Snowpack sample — Loveland Pass, Silver Plume, Colorado, USA (2/11/26, 12:00 PM MST)
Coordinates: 39.663, -105.886
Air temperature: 35 °F
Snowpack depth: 82 cm
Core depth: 40 cm
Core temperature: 23 °F
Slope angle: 13°, slope face: 12°
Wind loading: high
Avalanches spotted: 1
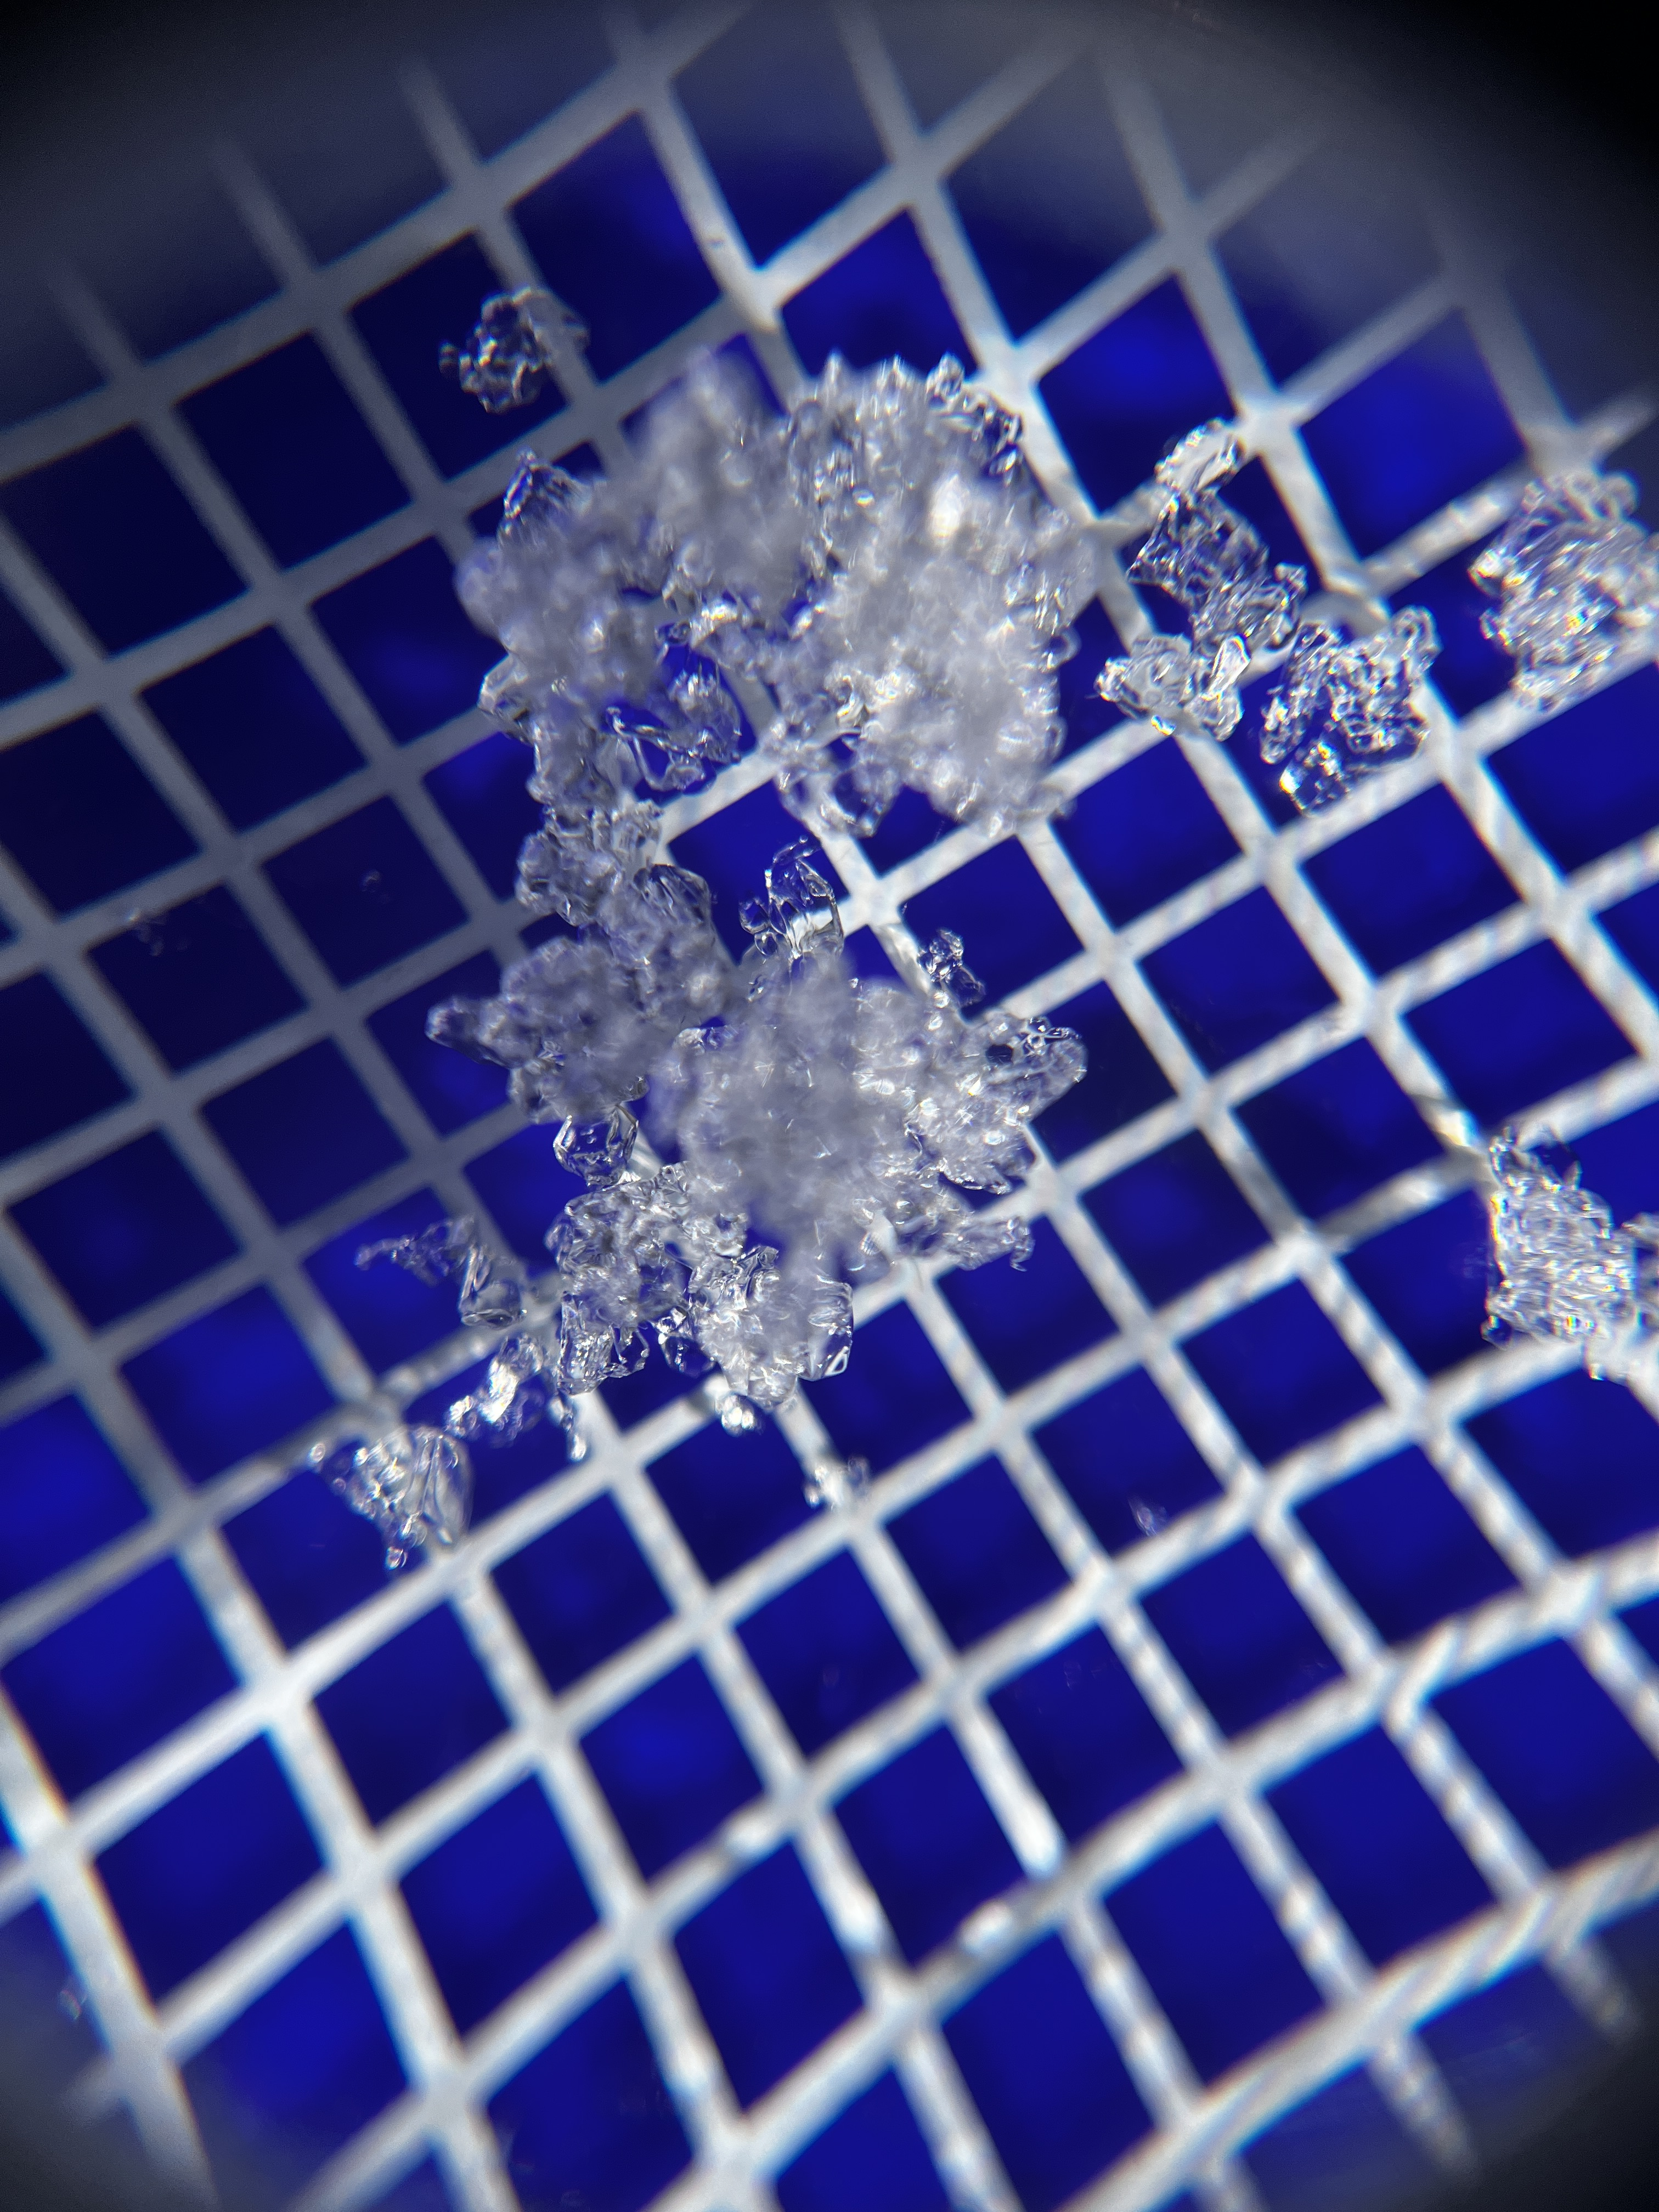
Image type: magnified_profile
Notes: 1 small avalanche spotted on the north side of the bowl, lots of wind loading